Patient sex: M
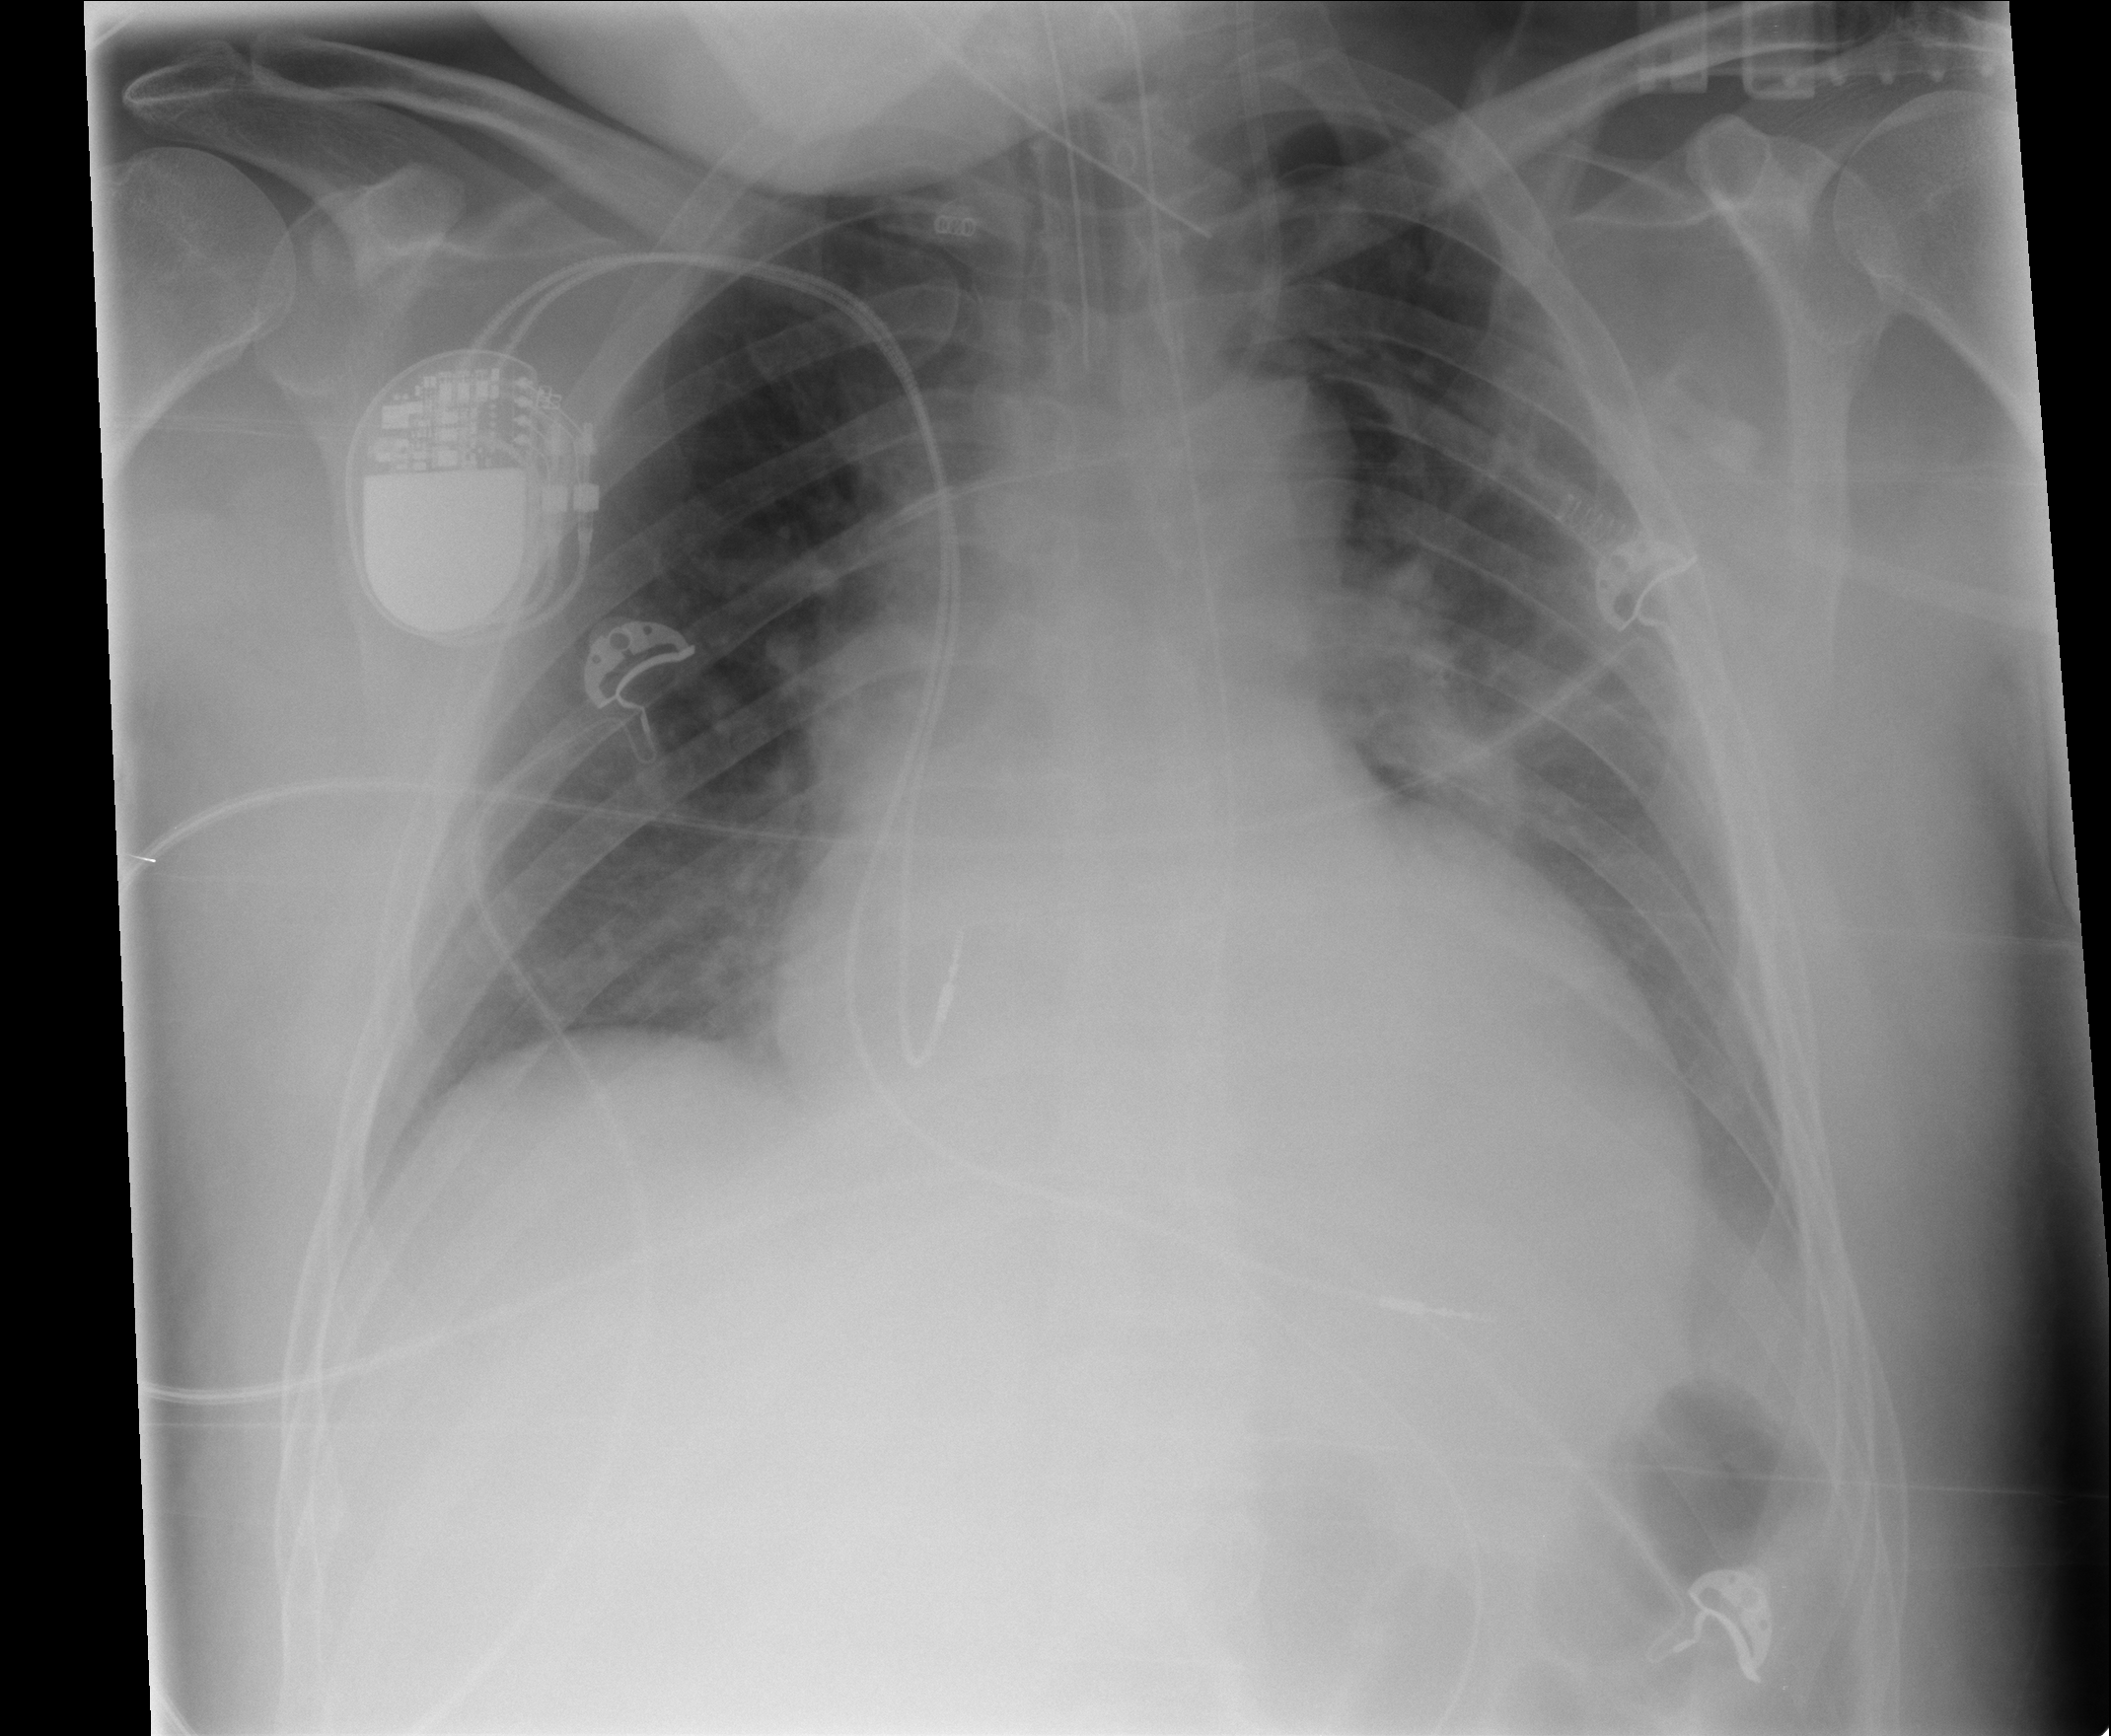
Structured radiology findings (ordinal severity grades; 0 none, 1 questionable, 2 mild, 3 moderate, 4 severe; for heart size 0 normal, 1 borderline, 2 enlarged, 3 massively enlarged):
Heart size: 2
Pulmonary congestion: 1
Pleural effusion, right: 1
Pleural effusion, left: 2
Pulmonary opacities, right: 0
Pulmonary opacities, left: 1
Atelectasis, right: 2
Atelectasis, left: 2